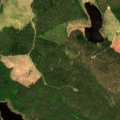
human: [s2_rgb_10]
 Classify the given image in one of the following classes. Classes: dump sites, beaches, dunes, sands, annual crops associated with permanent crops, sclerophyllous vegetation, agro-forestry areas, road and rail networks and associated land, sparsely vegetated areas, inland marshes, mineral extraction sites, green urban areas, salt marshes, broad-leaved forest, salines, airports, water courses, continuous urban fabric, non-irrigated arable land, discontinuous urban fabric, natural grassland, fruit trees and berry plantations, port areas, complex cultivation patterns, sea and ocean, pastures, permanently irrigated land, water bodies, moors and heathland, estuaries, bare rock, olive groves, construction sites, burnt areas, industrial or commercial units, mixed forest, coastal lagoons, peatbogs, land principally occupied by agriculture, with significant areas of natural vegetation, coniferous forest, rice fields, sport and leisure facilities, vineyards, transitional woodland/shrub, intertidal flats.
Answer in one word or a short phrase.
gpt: coniferous forest